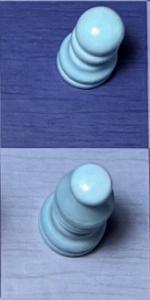
Label: Bishop_White